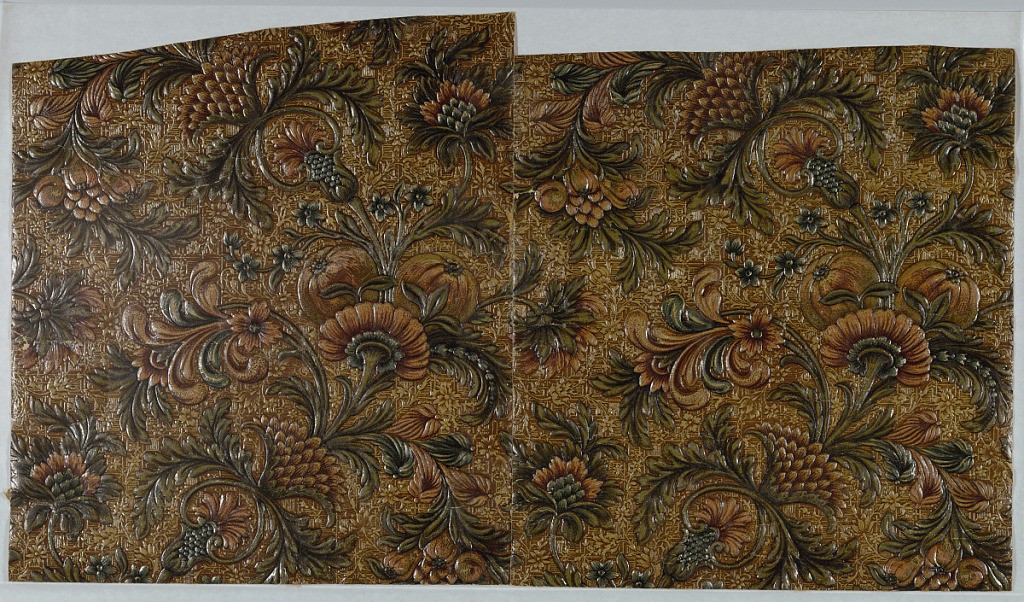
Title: Orange Walnuts
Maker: Paul Balin
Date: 1880–98
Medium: Block-printed paper, embossed, varnish
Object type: Sidewall
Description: Imitation leather, highly embossed and lacquered stylized fruit, flowers, leaves, on all-over background pattern of small lineal squares and meandering, flowering tendrils. Green, apricot, and ochre. Two joined pieces.